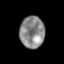
Tissue: lung
Cell type: T cells
Senescence score: 0.1612
Nuclear area (px): 775
Mean DAPI intensity: 136.817